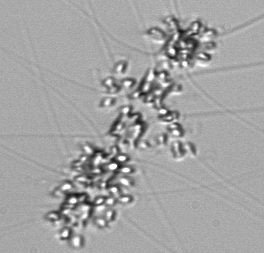
Label: Chaetoceros_didymus_TAG_external_flagellate